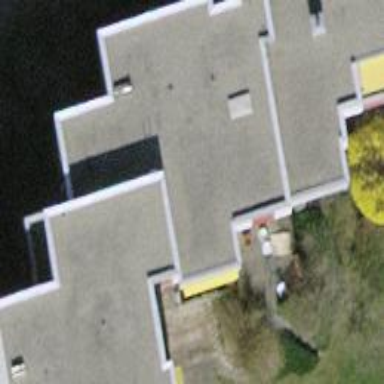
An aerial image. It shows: Flat roofed apartment building.